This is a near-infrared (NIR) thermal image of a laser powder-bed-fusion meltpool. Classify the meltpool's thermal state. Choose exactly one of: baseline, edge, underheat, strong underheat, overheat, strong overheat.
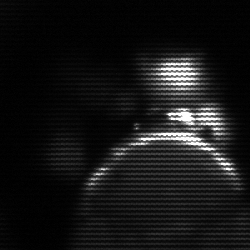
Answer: edge